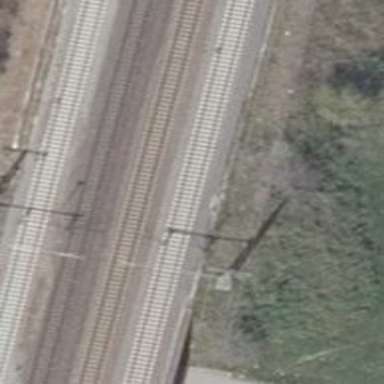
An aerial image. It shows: Railway signal.